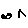
Label: fish